Field crop: maize
Growth stage: 2
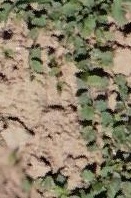
Species: convolvulus